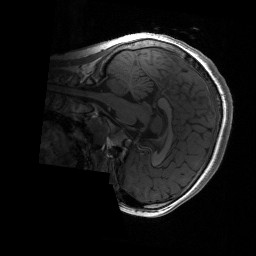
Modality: T1w
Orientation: sagittal
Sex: female
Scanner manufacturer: siemens
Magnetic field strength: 3 T
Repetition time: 1.9 s
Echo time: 0.00243 s